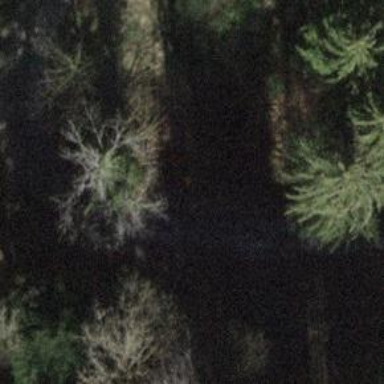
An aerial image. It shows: Culvert tunnel.